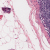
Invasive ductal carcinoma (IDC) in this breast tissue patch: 0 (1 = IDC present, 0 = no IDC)